Question:
this image is taken from netbean, the option 1. and 2. is not clickable.
I have the similiar setup in Jlist but when i setenabled(false) the item become grey, i want it remain black color, like what is shown above.
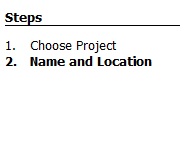
Answer: > this image is taken from netbean, the option 1. and 2. is not
clickable. I have the similiar setup in Jlist but when i
setenabled(false) the item become grey, i want it remain black color,
like what is shown above.
for disabled 'JList' you can to change key in 'UIManager.put("Label.disabledForeground", Color.magenta);'
EDIT
you can to play with
'''
UIManager.put("List.background", Color.lightGray);
UIManager.put("List.selectionBackground", Color.orange);
UIManager.put("List.selectionForeground", Color.blue);
UIManager.put("Label.disabledForeground", Color.magenta);
'''
or similair methods is possible to override in 'XxxListCellRenderer' too, without set any value to 'UIManager'